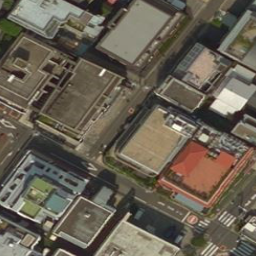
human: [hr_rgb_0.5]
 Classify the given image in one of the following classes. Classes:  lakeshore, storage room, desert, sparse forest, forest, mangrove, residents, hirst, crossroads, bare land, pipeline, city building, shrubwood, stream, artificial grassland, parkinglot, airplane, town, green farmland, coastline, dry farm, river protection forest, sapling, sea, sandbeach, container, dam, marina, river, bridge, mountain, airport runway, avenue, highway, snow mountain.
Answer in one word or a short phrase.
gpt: city building